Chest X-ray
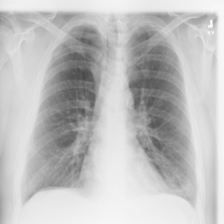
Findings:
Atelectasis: negative
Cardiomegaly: negative
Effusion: positive
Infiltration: negative
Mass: negative
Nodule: negative
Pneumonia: negative
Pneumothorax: negative
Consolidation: negative
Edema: negative
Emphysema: negative
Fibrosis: negative
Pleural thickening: negative
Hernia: negative